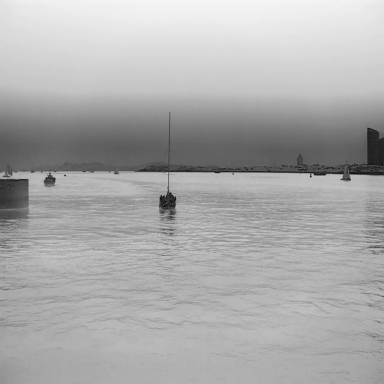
There are three sailboats in the infrared image.